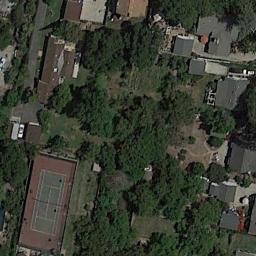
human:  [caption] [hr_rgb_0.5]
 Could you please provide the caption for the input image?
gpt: There are many trees near the tennis court .

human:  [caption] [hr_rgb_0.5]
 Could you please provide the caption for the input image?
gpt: The tennis court is surrounded by trees and there is a residential area nearby .

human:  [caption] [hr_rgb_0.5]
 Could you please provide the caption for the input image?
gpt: The tennis court is on the grass next to some buildings and trees .

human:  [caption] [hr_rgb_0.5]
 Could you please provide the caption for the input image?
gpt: There are two tennis courts of the same size side by side in the upper right corner .

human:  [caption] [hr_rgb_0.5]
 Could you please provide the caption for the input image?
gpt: There are many green trees around the tennis court .